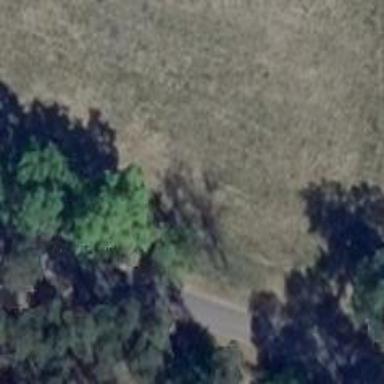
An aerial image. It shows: Row of deciduous broadleaved trees.